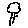
Label: tree